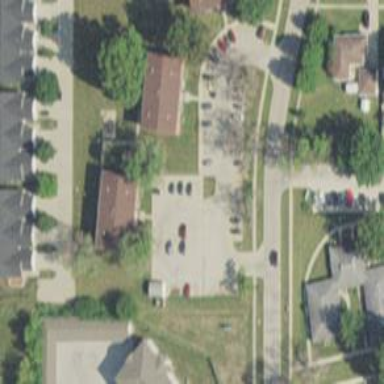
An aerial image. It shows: Parking area.